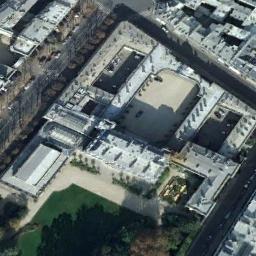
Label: palace